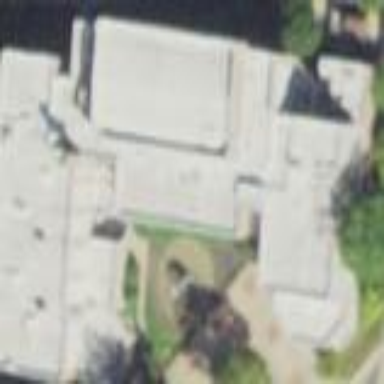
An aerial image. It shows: School building.